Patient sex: M
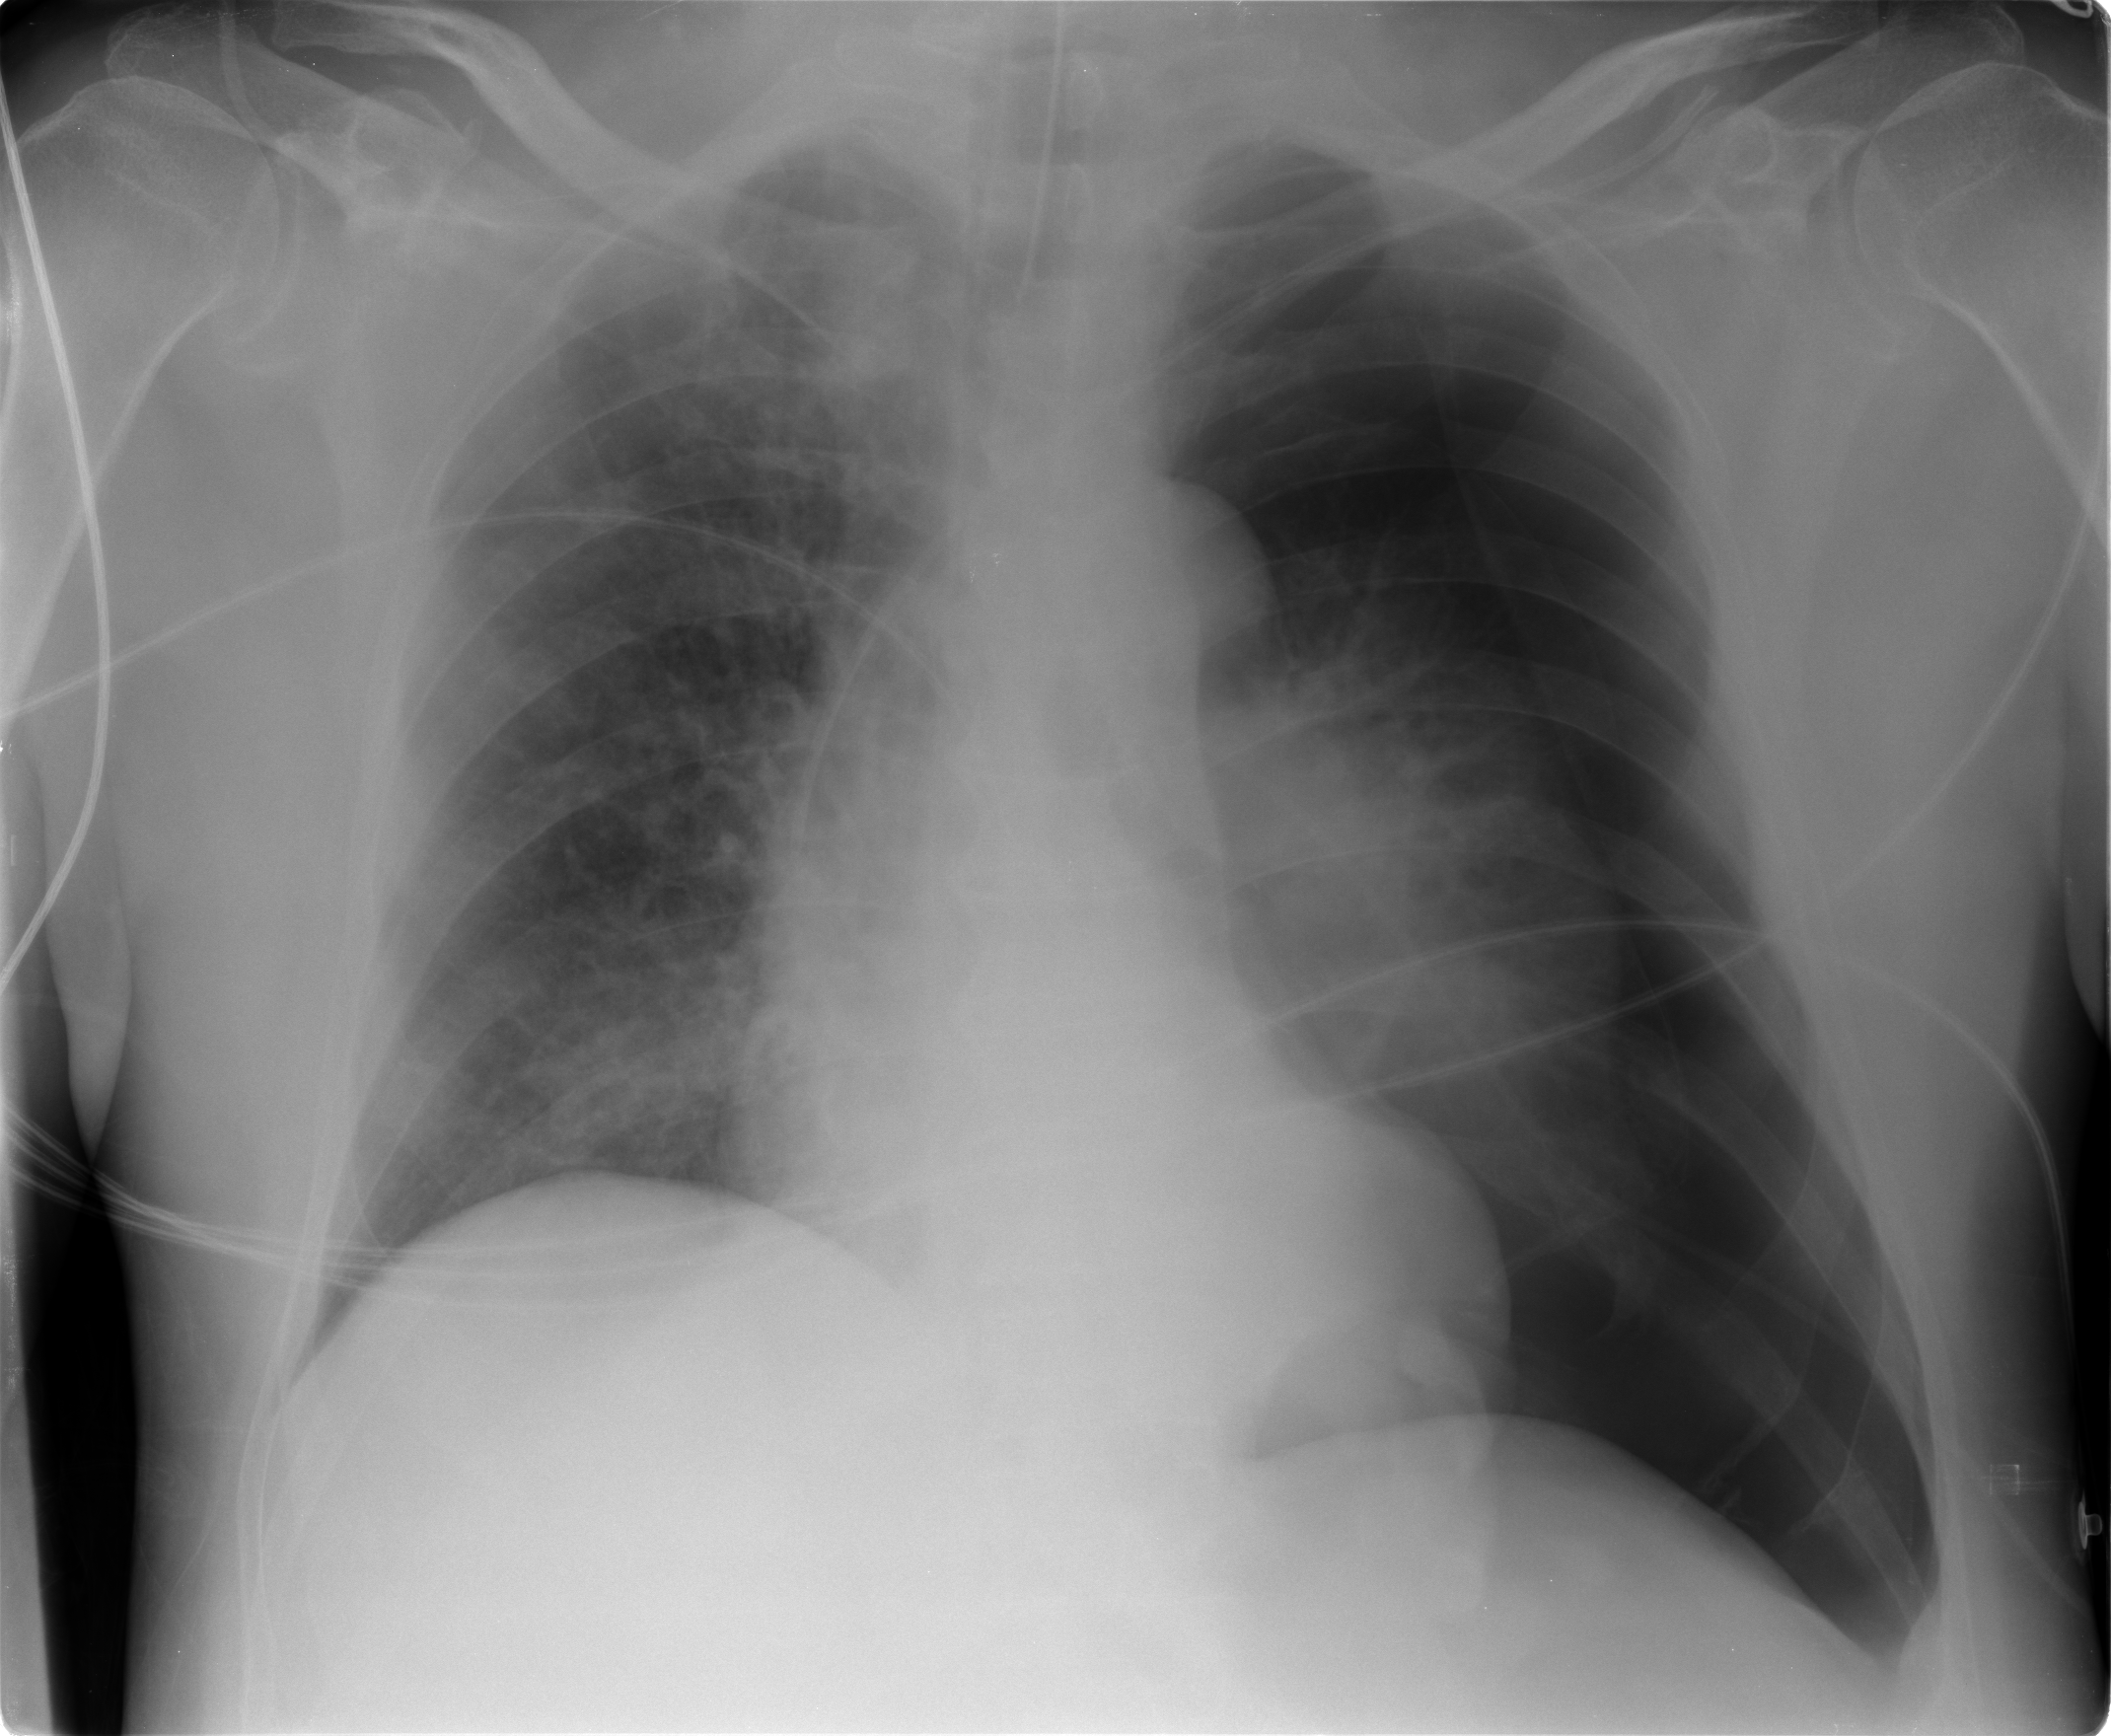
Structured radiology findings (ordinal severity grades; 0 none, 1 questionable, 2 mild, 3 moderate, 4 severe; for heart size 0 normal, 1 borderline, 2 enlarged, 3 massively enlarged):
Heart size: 0
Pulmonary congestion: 0
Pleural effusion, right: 0
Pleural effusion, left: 0
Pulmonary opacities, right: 0
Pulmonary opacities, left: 0
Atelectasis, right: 2
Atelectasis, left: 0